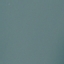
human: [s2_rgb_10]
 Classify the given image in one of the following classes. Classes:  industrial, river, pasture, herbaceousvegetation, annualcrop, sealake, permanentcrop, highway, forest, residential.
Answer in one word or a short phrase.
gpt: SeaLake